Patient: sex F, age 61
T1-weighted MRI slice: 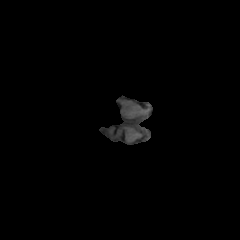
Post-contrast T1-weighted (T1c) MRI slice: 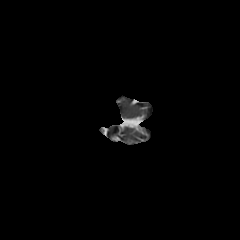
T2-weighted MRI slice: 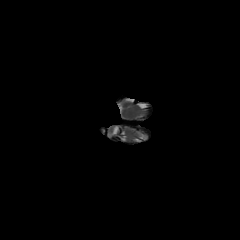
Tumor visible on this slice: no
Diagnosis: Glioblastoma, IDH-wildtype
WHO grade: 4